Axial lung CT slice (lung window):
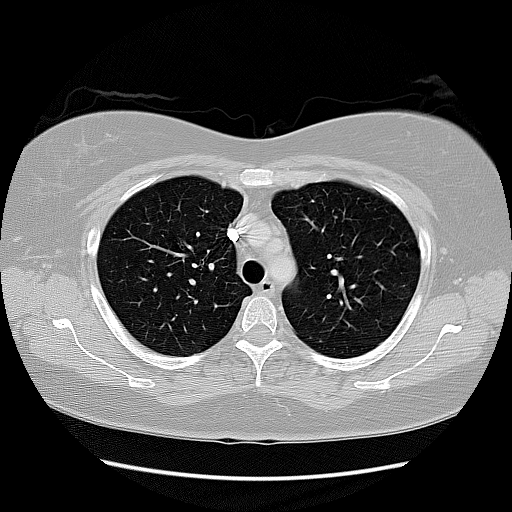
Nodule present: no